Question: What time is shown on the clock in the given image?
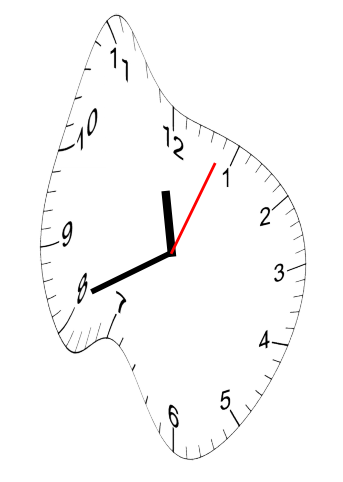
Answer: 11:41:04